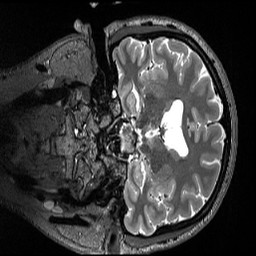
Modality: T2w
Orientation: coronal
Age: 36
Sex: female
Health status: ill
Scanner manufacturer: siemens
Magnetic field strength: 3 T
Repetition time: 3.2 s
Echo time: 0.563 s